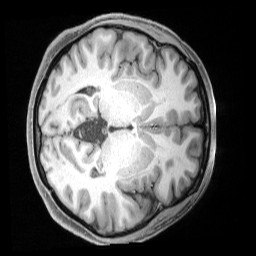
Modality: T1w
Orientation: axial
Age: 23
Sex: female
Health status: ill
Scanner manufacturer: siemens
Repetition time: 2.4 s
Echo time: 0.00231 s